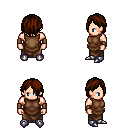
a pixel art fantasy rpg character, male body template, human, light skin, brown tunic, robe skirt, brown bangs hairstyle, leather bracers, metal boots, four views (front, back, left, right), 2x2 character sprite sheet, small pixel art, hard edges, no anti-aliasing